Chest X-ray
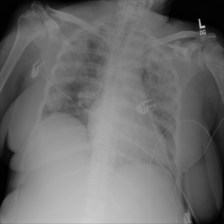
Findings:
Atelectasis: negative
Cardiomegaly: negative
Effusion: negative
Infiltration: negative
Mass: negative
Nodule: negative
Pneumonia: negative
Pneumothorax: negative
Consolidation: negative
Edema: negative
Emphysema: negative
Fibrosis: negative
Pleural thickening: negative
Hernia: negative